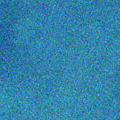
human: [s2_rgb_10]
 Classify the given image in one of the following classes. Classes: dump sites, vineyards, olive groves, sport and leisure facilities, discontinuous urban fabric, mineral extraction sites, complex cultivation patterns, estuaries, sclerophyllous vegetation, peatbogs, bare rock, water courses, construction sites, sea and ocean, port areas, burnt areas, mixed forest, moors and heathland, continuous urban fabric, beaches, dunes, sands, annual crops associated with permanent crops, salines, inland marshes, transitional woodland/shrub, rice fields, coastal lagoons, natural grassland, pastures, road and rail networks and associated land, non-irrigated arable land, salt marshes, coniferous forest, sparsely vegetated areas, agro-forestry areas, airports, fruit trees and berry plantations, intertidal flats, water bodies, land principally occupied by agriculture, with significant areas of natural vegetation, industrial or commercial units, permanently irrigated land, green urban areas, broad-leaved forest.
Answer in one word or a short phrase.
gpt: sea and ocean